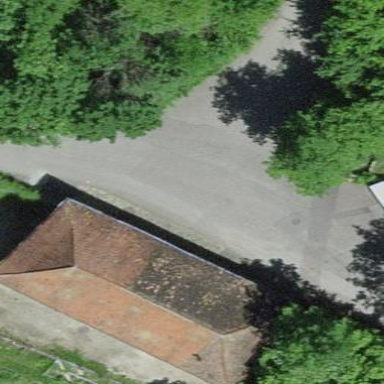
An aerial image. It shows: Group of garages.